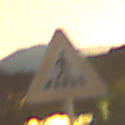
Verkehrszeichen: FussgaengerueberwegLinks
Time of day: Night
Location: Outdoor (Suburban)
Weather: Clear
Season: NotSpecified
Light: Artificial